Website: macys
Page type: customer-info-address
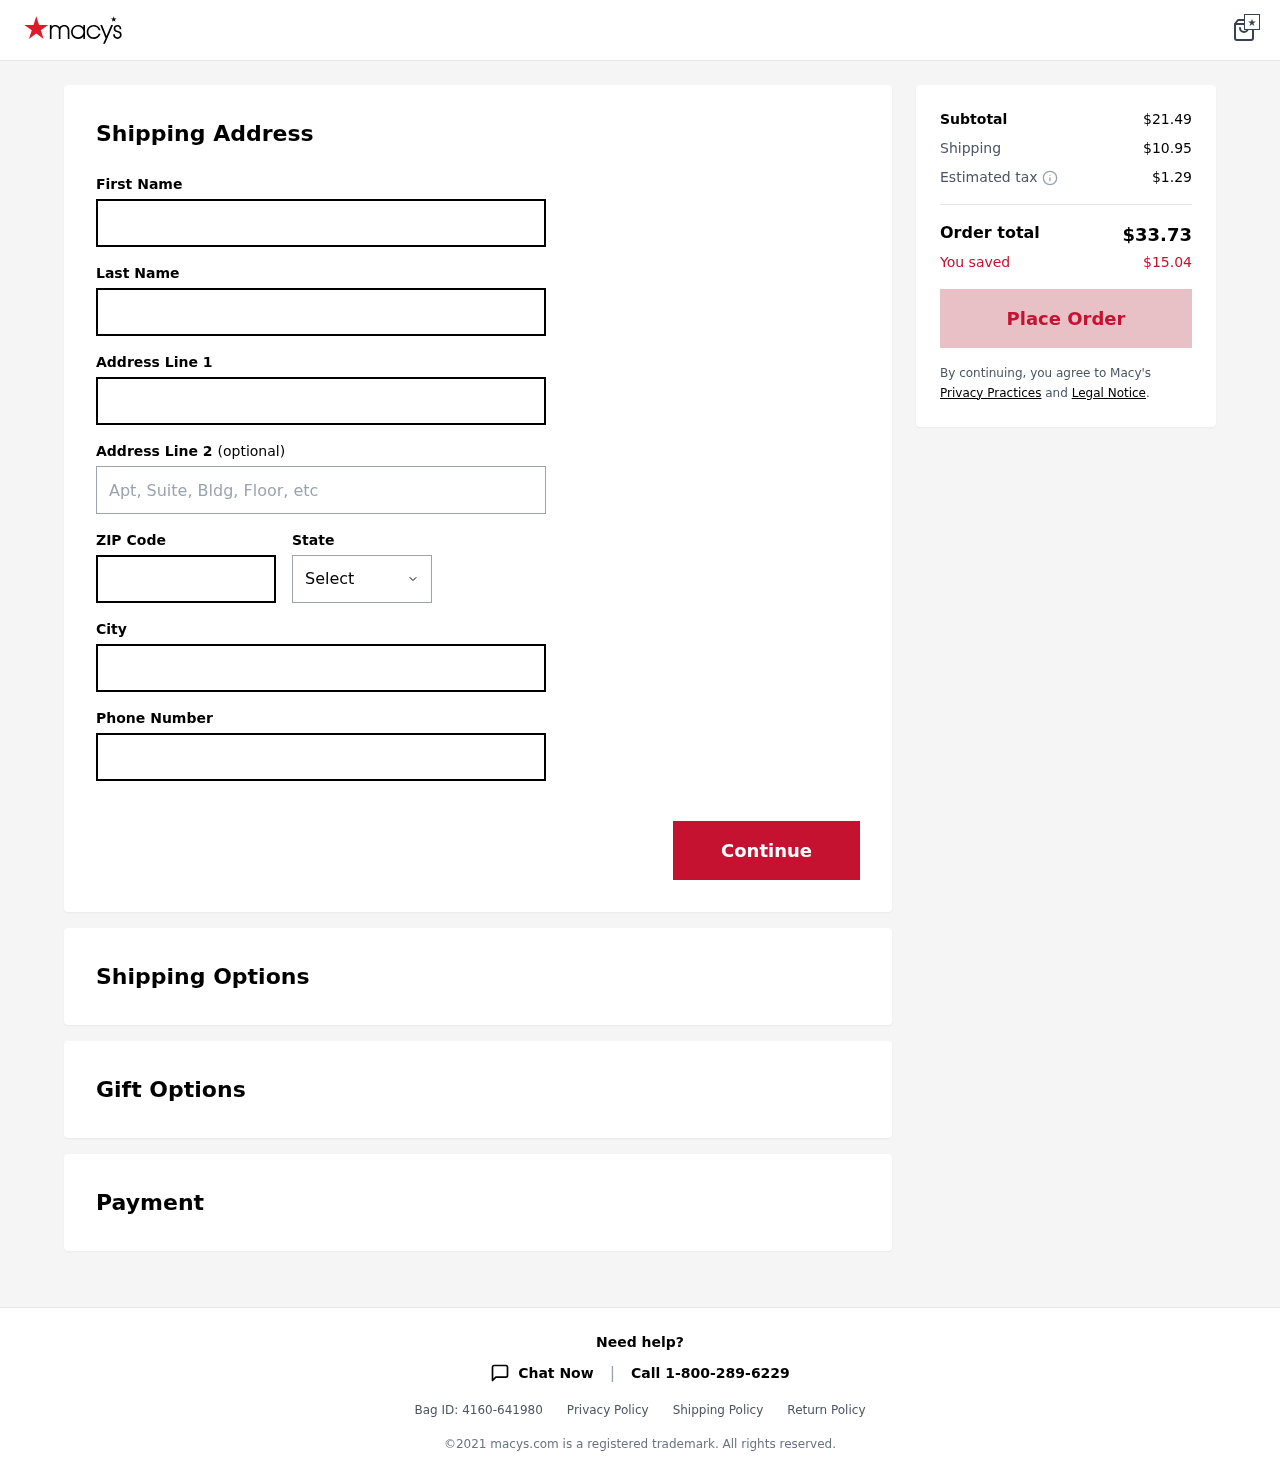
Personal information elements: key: PII_CITY
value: South Martha
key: PII_FIRSTNAME
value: Timothy
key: PII_LASTNAME
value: Peterson
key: PII_PHONE
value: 2609399191
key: PII_POSTCODE
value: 85584
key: PII_STATE
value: Ohio
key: PII_STREET
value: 7197 Jones Unions Suite 636
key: PII_STREET2
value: Suite 509
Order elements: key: ORDER_SUBTOTAL
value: $21.49
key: ORDER_SHIPPING_COST
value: $10.95
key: ORDER_TAX
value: $1.29
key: ORDER_TOTAL
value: $33.73
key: ORDER_SAVINGS
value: $15.04